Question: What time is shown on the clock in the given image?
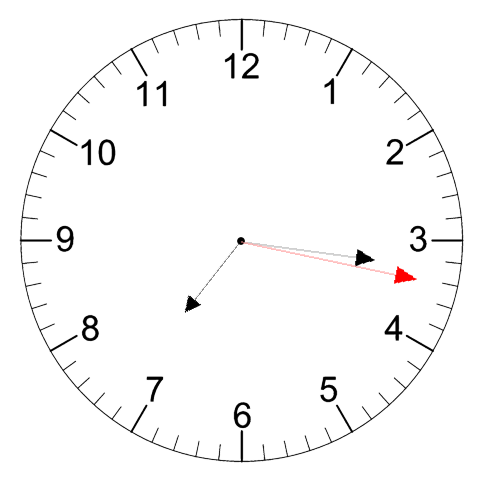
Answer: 07:16:17